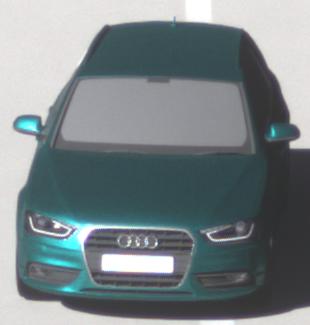
Make: Audi
Model: A4 Avant 1.8 TFSI
Detailed model: A4 (B8) Avant
Model produced from: 2012/02
Model produced until: 2015/04
Doors: 5
Color: blue
Road condition: dry road
Daytime: morning or afternoon
Contrast: high contrast